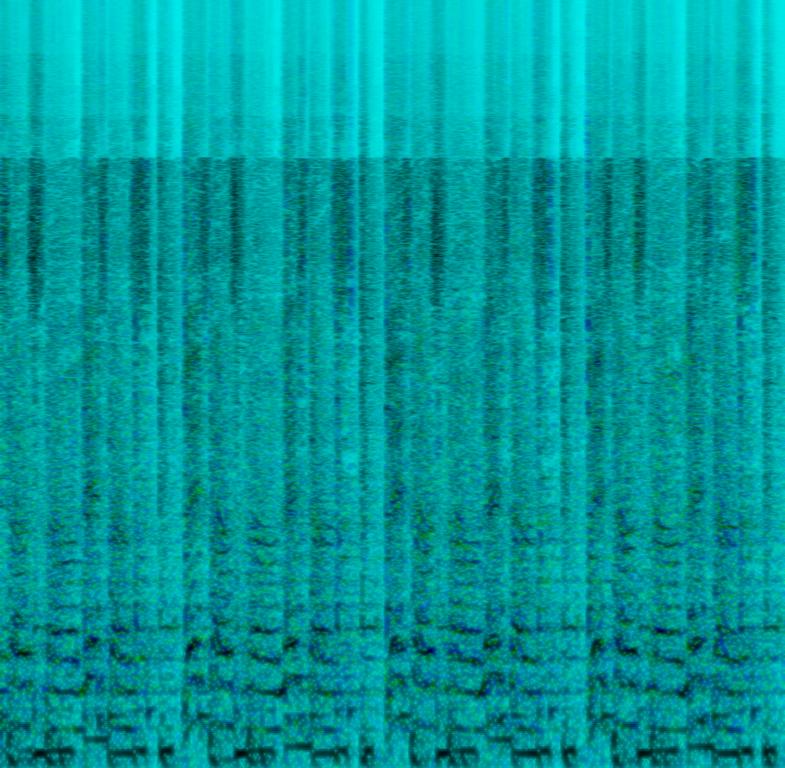
This tribal fusion song features a male voice singing the main melody. This is accompanied by percussion playing a dance beat using traditional tribal percussion instruments. The bass plays the root notes of the chords. At the end of the clip, a female voice sings a line. The theme of the song is an African dance. This song can be played in a club.